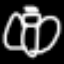
Label: angel